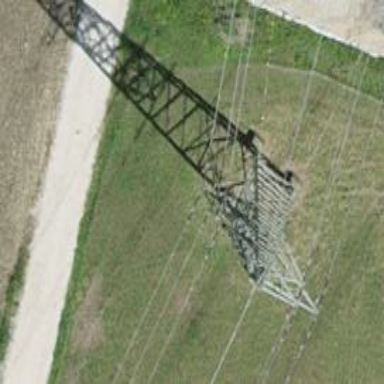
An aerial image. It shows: Power line is depicted.